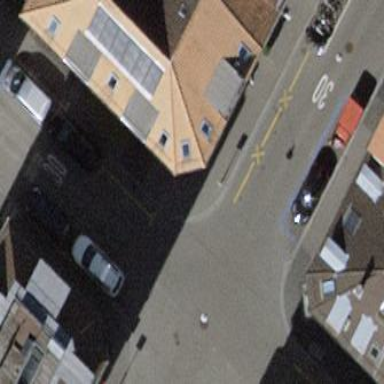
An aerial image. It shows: Parking lane designated for parking.